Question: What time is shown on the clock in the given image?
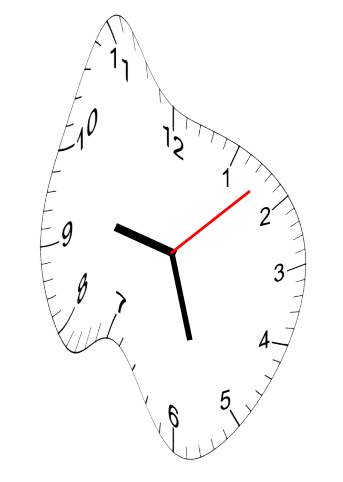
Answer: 09:27:08